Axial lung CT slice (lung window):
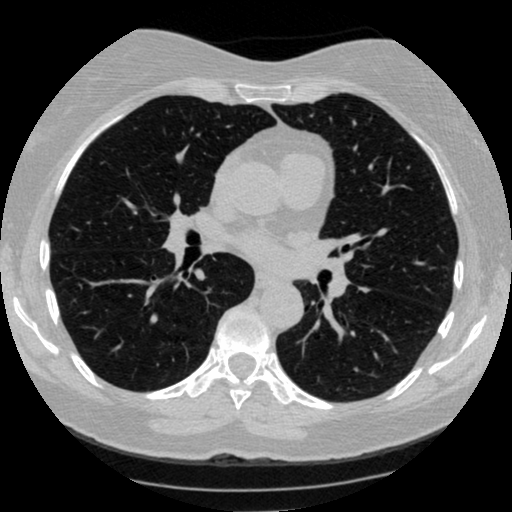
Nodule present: no